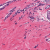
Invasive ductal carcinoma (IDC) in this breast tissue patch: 0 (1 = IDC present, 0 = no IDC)